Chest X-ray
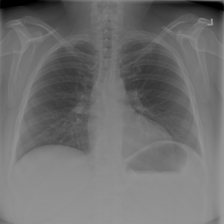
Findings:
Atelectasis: negative
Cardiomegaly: negative
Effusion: negative
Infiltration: negative
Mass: negative
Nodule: negative
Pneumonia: negative
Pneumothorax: negative
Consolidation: negative
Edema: negative
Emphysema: negative
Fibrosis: negative
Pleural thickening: negative
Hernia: negative